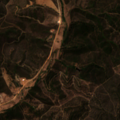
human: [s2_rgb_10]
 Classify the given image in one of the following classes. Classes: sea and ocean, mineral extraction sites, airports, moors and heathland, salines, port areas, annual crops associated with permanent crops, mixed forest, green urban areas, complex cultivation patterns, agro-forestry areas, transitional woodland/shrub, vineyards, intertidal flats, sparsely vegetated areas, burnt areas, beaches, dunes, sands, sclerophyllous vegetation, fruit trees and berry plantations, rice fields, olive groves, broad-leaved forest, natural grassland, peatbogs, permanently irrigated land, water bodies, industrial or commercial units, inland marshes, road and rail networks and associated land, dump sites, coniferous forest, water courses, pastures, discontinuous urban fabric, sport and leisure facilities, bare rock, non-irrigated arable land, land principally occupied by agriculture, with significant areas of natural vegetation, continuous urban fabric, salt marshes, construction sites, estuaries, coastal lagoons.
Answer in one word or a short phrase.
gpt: land principally occupied by agriculture, with significant areas of natural vegetation, broad-leaved forest, sclerophyllous vegetation, transitional woodland/shrub